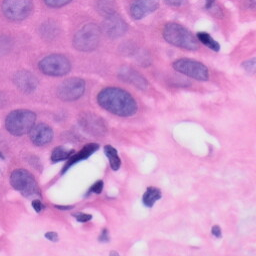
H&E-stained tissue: Skin